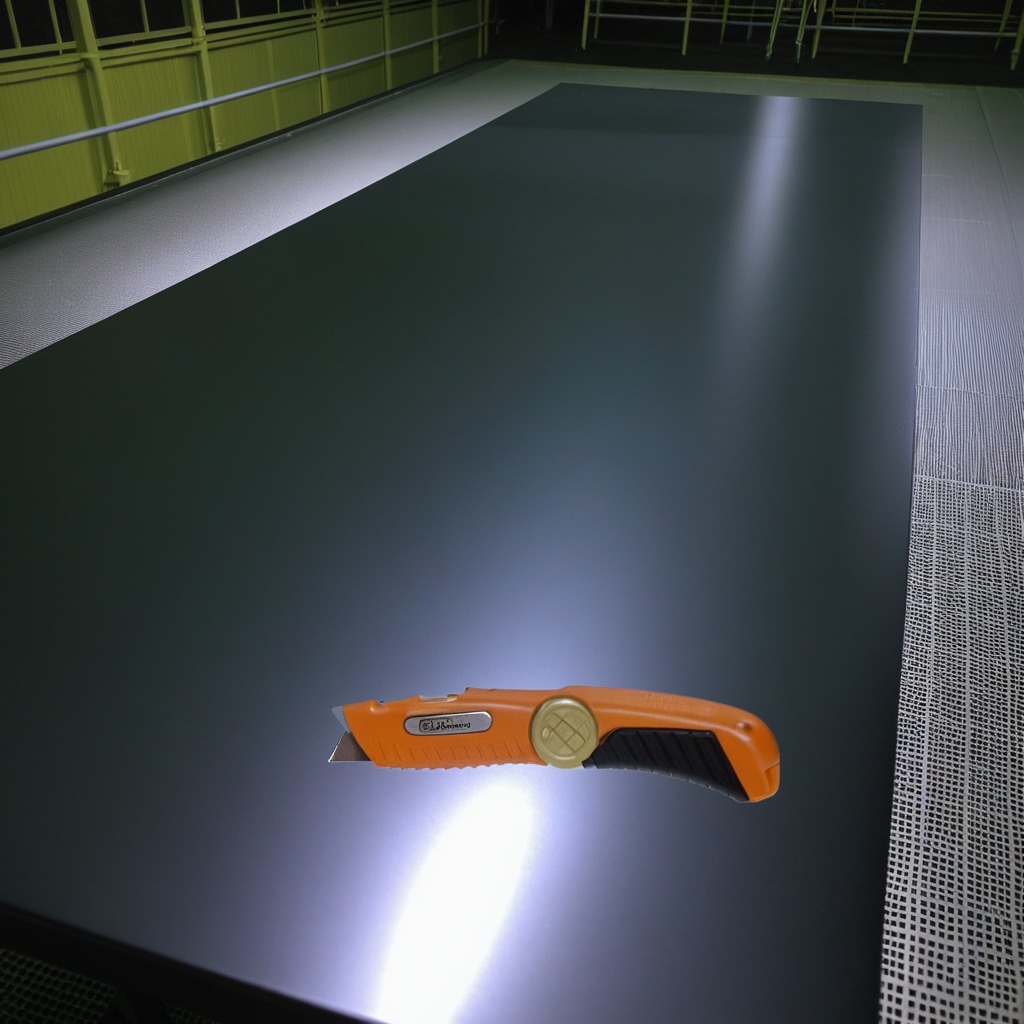
A utility knife lying on a clean empty table in a railway signal maintenance room lit by harsh overhead fluorescents photorealistic surface textures crisp shadows high dynamic range